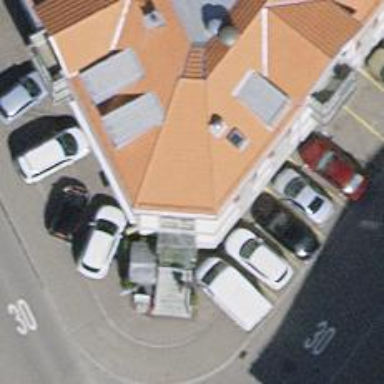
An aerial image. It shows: Restaurant.